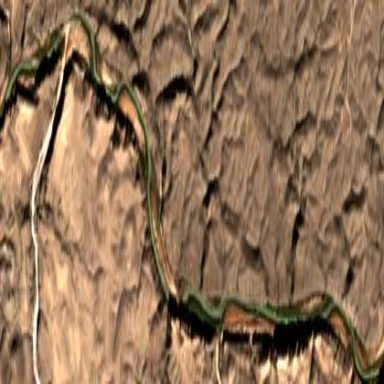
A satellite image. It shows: River flowing through natural landscape.